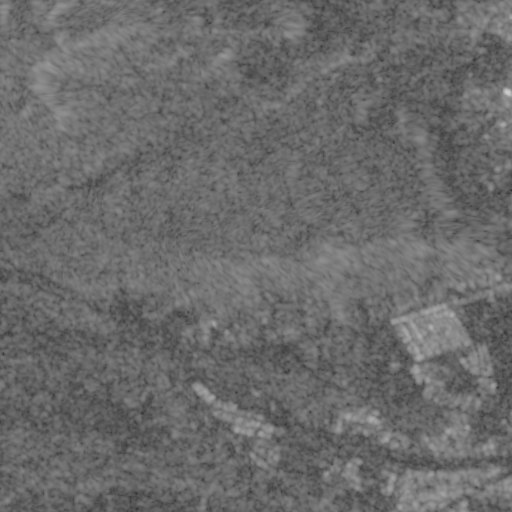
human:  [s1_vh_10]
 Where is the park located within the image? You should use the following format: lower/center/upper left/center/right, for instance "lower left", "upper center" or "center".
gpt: The park is located in the lower right of the image.
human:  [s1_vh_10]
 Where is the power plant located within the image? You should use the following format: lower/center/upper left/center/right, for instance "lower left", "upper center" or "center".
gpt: The power plant is located in the lower right of the image.
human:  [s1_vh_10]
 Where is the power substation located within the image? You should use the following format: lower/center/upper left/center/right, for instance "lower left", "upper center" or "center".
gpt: The power substation is located in the lower right of the image.
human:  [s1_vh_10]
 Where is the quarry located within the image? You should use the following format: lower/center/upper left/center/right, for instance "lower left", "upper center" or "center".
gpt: The quarry is located in the lower left of the image.
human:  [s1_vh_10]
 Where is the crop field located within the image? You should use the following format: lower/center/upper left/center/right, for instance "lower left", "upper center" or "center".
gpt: There is no crop field in the image.

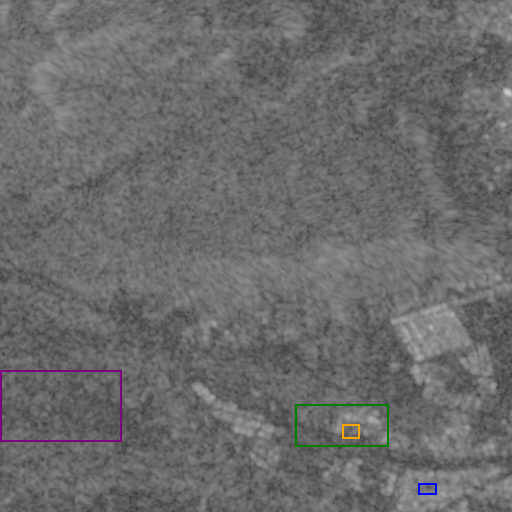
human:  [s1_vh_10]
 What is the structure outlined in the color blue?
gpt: The structure outlined in blue is a park.
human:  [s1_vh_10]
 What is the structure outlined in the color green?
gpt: The structure outlined in green is a power plant.
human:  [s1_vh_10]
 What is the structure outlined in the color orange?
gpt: The structure outlined in orange is a power substation.
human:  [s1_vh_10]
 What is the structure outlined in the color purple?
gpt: The structure outlined in purple is a quarry.
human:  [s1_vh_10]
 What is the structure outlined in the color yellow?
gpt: There is no yellow outline.